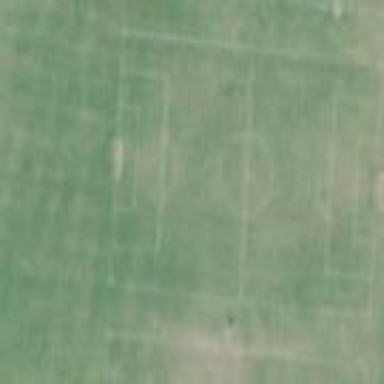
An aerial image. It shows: Soccer pitch designated for leisure and sports activities.